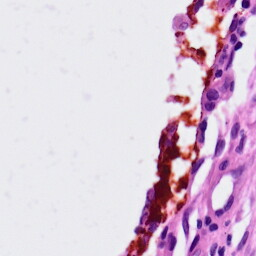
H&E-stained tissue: Lung